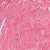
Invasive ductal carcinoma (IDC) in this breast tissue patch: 0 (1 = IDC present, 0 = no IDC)